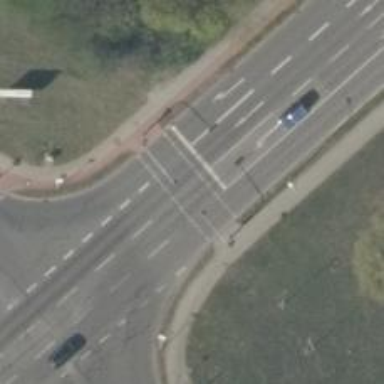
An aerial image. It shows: Secondary road with sidewalks on both sides and cycle track.